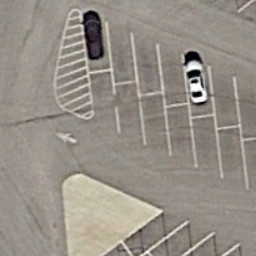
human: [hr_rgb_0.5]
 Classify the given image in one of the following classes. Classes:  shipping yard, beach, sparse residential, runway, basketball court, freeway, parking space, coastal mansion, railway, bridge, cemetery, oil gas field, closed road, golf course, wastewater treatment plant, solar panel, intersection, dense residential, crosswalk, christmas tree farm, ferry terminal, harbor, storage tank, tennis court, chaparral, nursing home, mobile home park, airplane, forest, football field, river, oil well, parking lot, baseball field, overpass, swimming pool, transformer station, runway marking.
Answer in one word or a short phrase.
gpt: parking space